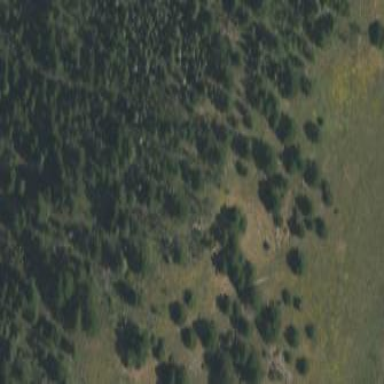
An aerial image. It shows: Forest dominated by evergreen needle-leaved trees.